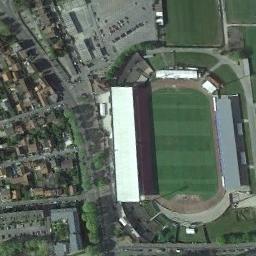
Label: ground_track_field